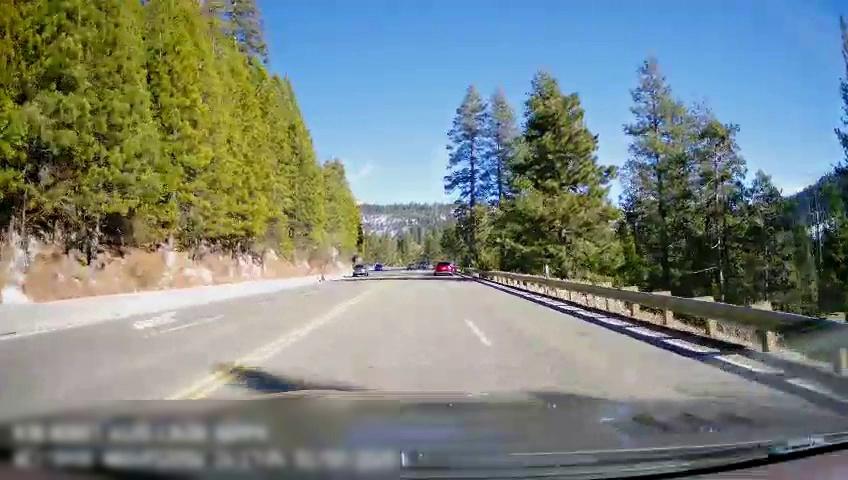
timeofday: Day
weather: Sunny
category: Drivable Space
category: Vehicles | SUV
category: Vehicles | SUV
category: Lanes | Opposite Lane
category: Lanes | Opposite Lane
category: Lanes | Opposite Lane
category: Lanes | Opposite Lane
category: Lanes | Current Lane
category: Lanes | Current Lane